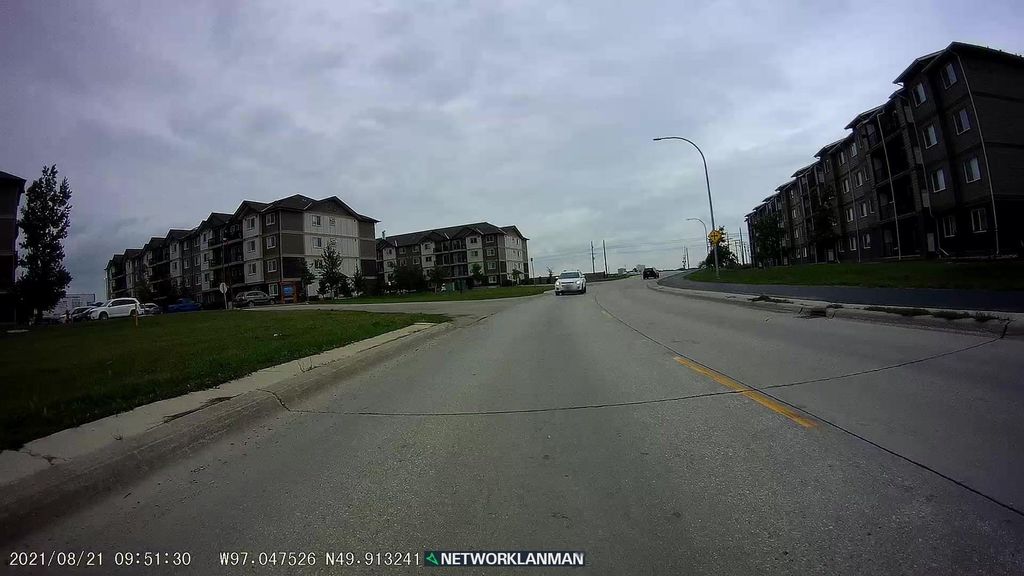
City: winnipeg